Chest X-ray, PA view. Patient: 30 years old, sex M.
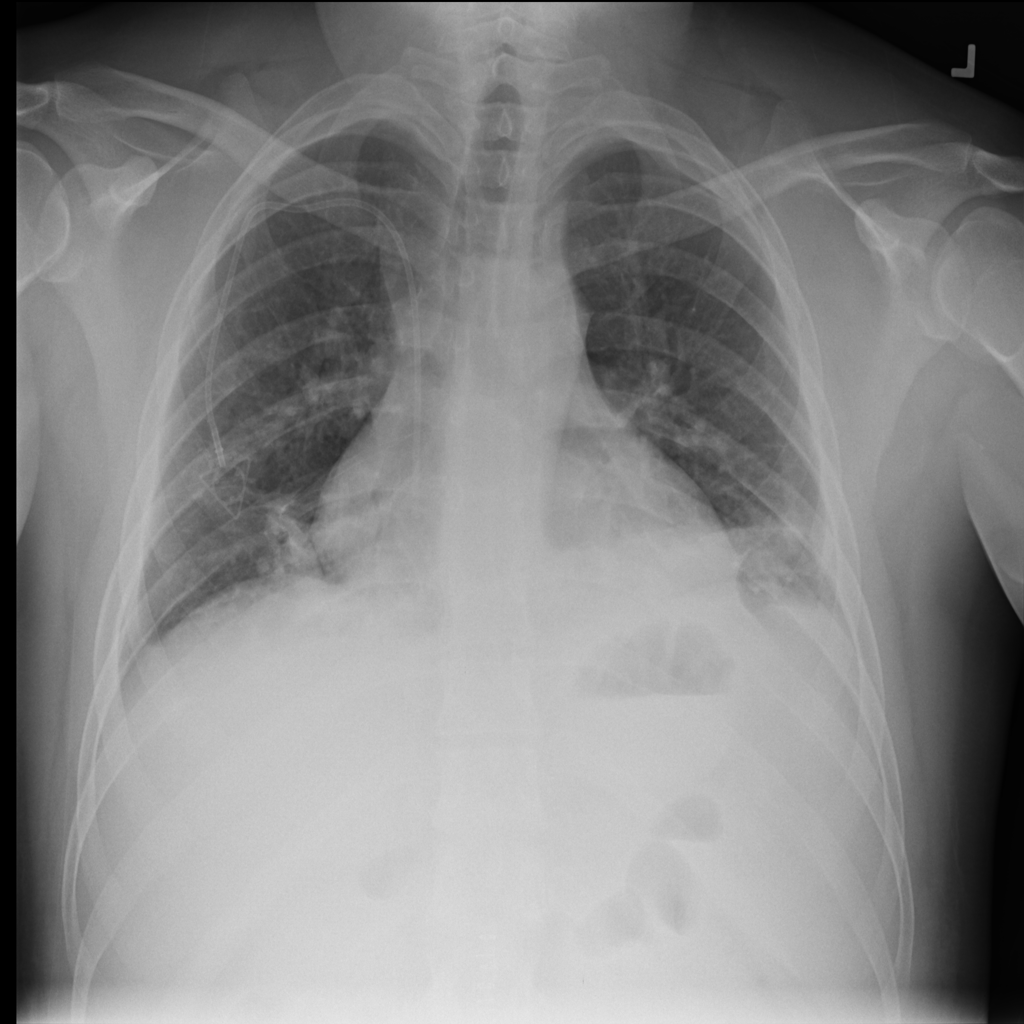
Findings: Atelectasis, Effusion